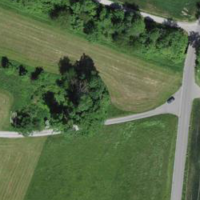
EUNIS habitat code: 52
Species observed at this site:
Symphoricarpos albus